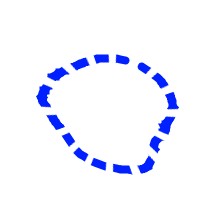
Shape: circle